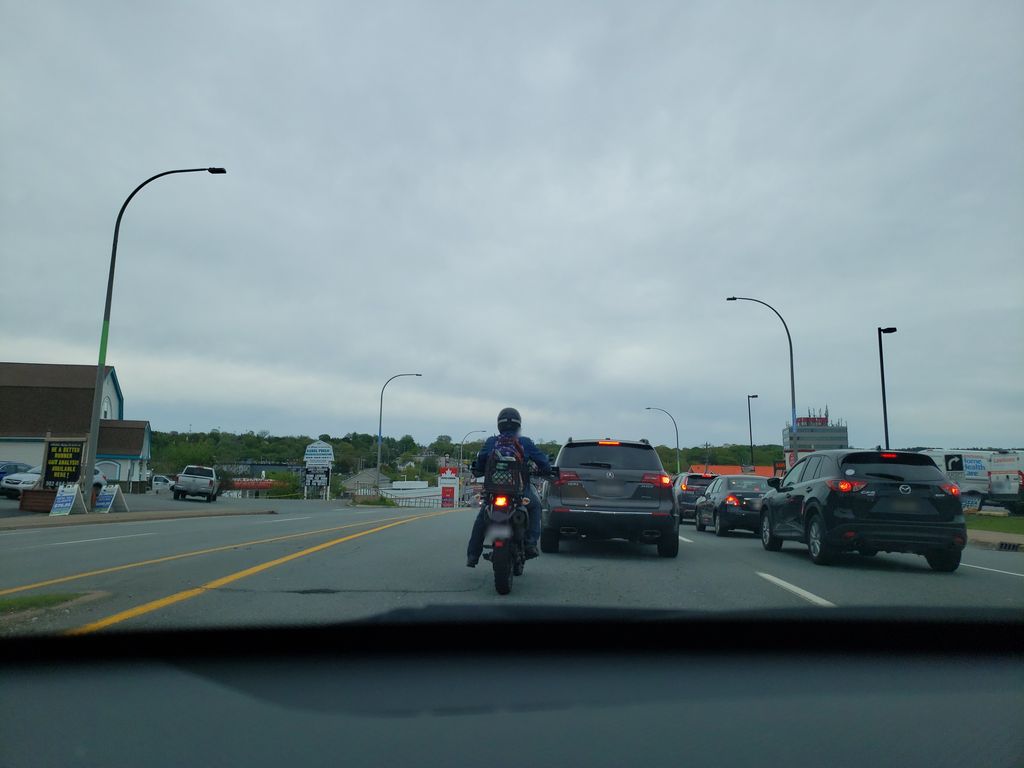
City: halifax